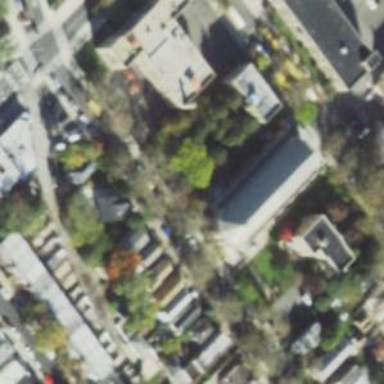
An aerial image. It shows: Building that serves as place of worship.